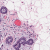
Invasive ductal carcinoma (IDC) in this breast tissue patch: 0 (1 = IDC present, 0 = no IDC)